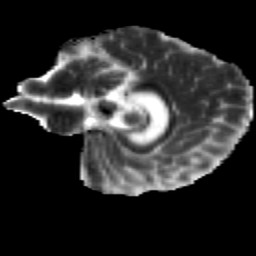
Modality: MD
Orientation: sagittal
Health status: healthy
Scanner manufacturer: siemens
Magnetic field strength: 3 T
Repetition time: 12 s
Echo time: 0.092 s